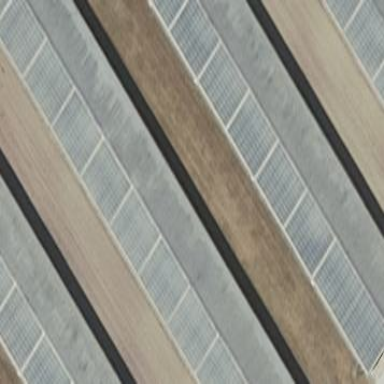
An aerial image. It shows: Gabled roof farm auxiliary building with solar photovoltaic panel generator installed along its light gray roof. The small installation generates electricity from solar energy.